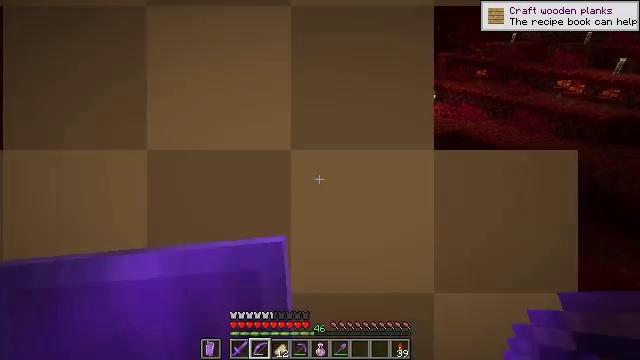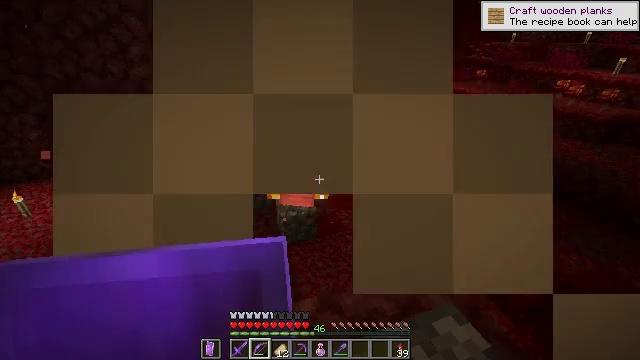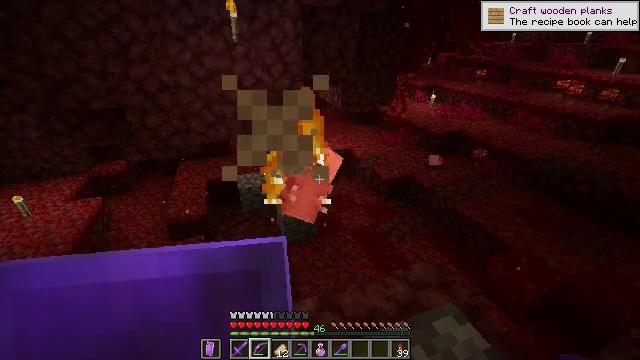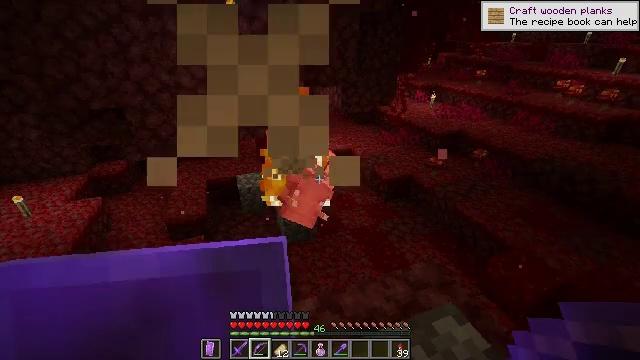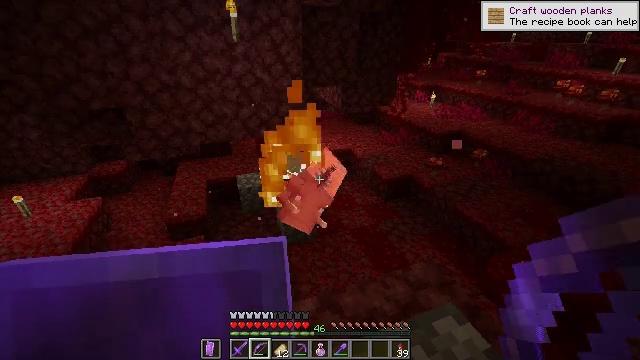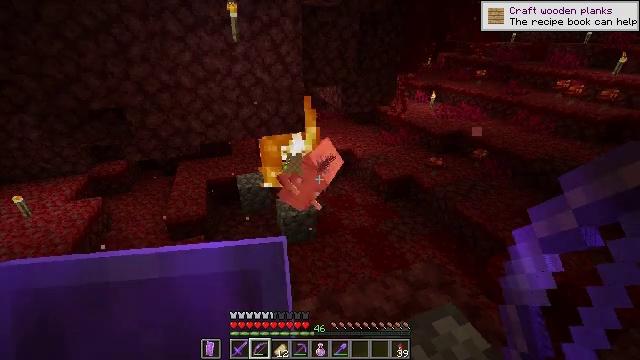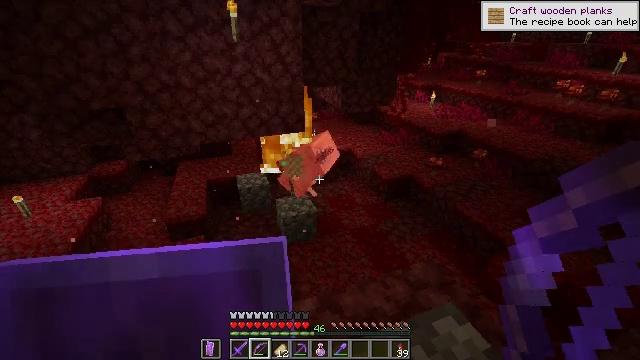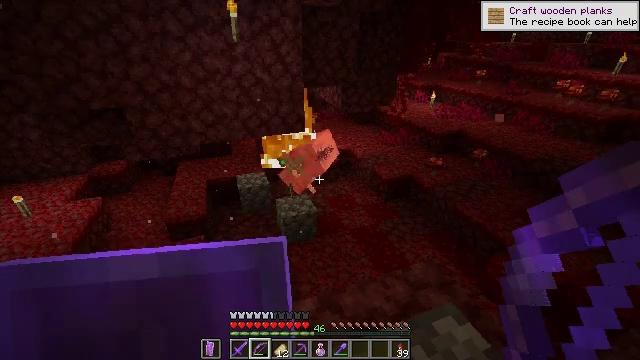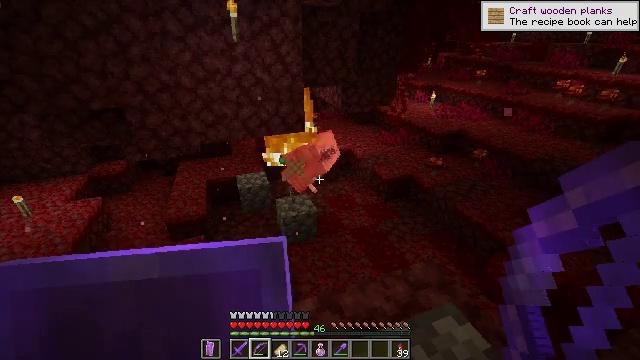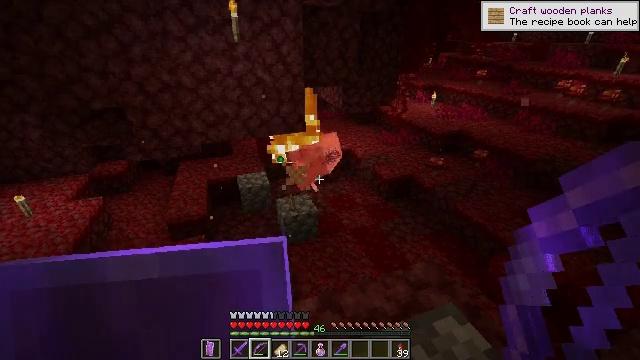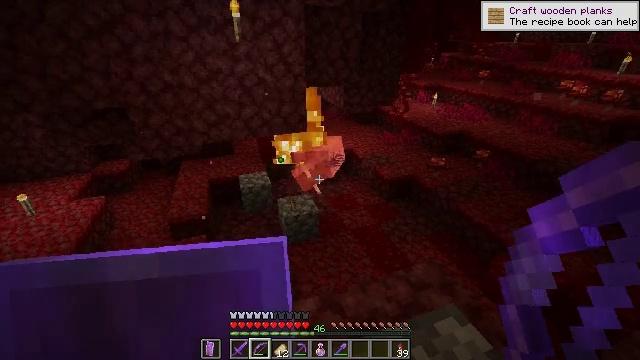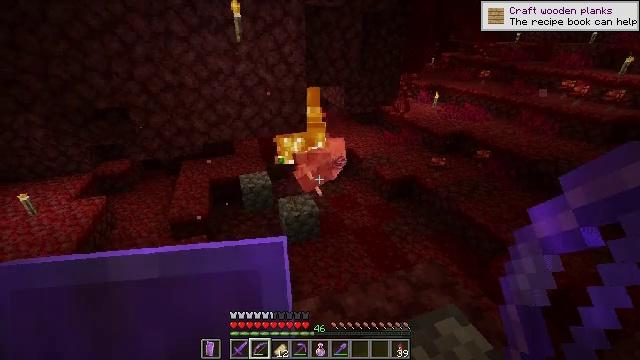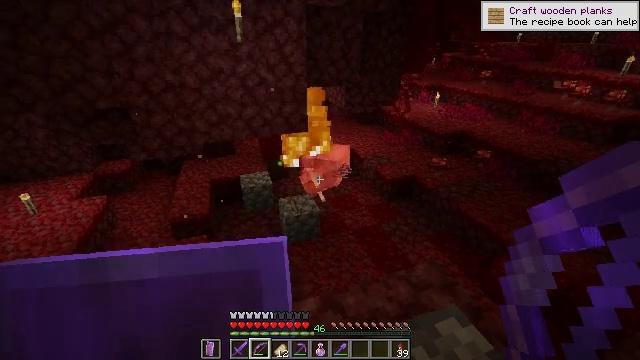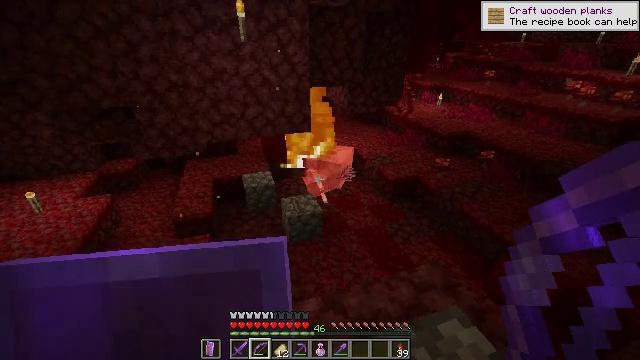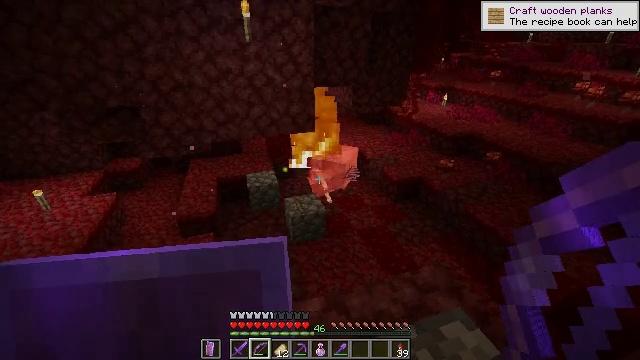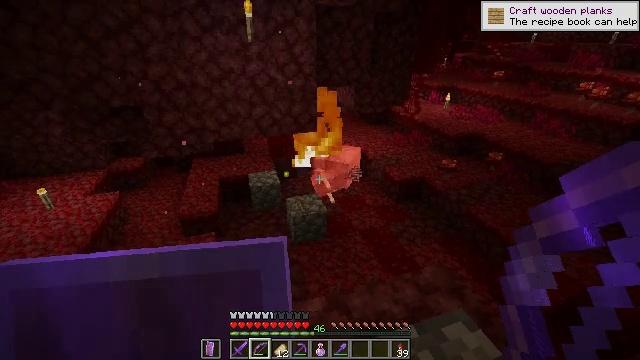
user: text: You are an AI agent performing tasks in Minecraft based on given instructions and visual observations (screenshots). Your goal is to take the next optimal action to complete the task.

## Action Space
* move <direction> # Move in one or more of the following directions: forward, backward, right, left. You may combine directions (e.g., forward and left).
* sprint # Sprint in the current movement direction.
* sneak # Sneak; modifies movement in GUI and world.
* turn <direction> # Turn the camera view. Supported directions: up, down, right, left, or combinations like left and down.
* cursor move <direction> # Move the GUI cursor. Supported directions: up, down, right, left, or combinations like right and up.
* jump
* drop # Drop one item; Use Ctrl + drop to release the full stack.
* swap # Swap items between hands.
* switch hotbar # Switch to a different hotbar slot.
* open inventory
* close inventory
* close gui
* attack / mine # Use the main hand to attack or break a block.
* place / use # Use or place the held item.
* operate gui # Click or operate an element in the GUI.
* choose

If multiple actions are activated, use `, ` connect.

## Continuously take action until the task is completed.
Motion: motion action
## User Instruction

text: craft item air
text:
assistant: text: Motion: sneak
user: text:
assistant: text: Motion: sneak
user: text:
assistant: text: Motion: sneak
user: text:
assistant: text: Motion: sneak
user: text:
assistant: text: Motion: sneak
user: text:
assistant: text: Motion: sneak
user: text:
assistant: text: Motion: sneak
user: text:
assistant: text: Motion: sneak
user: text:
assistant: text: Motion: sneak
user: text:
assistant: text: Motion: sneak
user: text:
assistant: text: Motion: sneak
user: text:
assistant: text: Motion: sneak
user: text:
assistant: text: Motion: sneak
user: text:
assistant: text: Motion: sneak
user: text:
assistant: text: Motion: no_op
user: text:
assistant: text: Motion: no_op
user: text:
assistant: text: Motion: no_op
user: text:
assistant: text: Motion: turn left
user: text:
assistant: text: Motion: turn left and down
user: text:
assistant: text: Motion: turn left and down
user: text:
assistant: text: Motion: turn left and down
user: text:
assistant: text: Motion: no_op
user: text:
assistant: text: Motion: no_op
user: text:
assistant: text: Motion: no_op
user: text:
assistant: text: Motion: no_op
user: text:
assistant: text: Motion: no_op
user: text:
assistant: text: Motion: no_op
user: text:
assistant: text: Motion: no_op
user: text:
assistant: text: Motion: no_op
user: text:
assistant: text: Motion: no_op